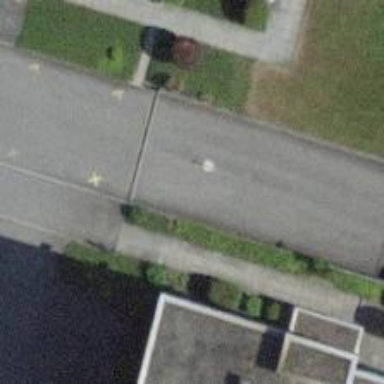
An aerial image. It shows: Path made of paving stones.